Question: Count the number of objects in the diagram.
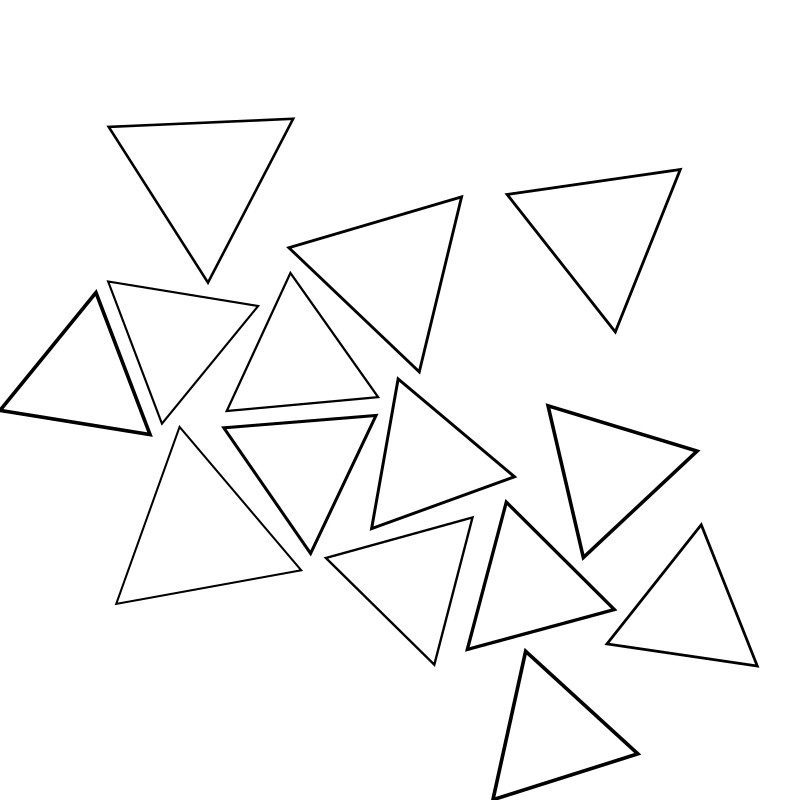
Answer: 14